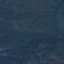
Label: Forest